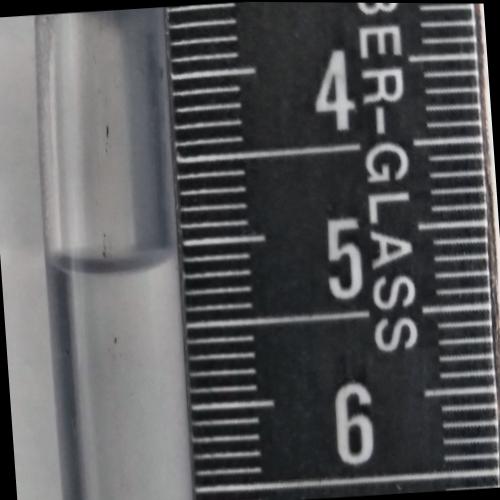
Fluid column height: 5.1 cm